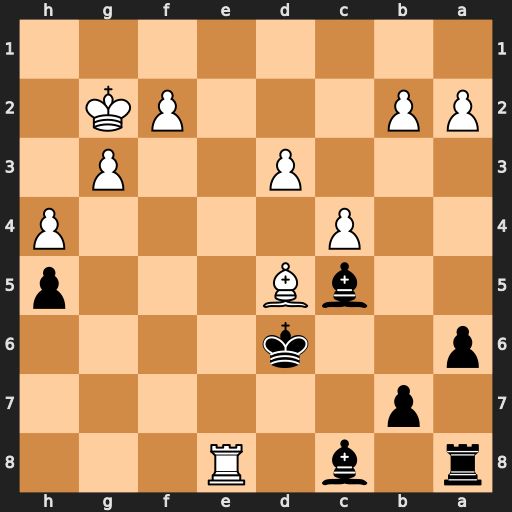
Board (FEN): r1b1R3/1p6/p2k4/2bB3p/2P4P/3P2P1/PP3PK1/8
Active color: b
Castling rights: -
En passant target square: -
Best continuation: Bh3+ Kxh3 Rxe8